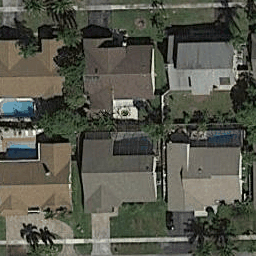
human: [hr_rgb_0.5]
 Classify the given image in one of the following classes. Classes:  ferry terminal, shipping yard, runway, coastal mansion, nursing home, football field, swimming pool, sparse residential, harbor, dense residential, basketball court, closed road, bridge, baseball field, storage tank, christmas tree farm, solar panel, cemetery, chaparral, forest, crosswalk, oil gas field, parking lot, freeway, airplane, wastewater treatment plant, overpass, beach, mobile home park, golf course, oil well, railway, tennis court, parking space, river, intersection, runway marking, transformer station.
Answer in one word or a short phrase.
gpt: dense residential